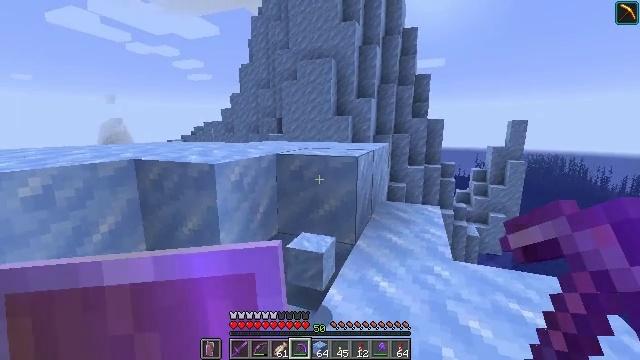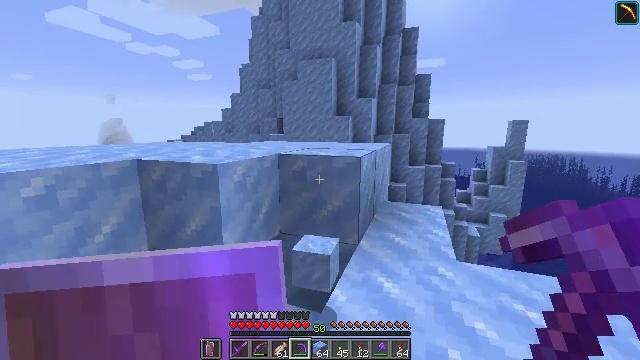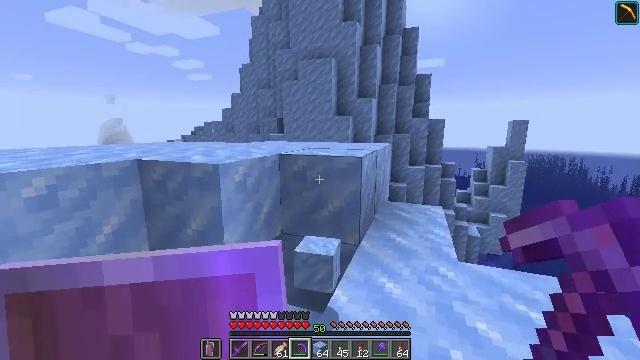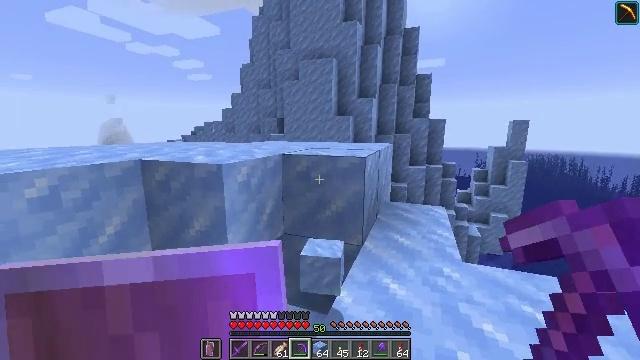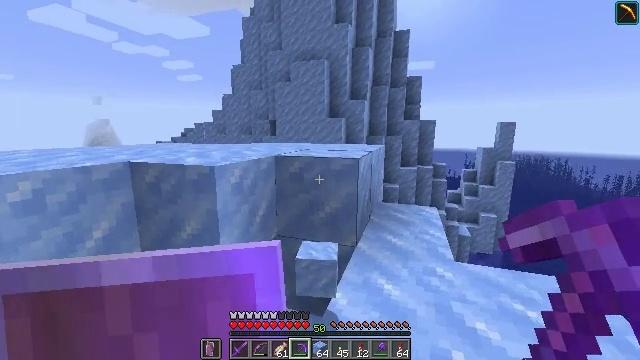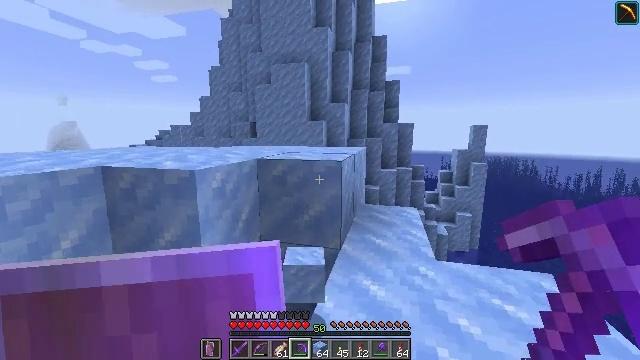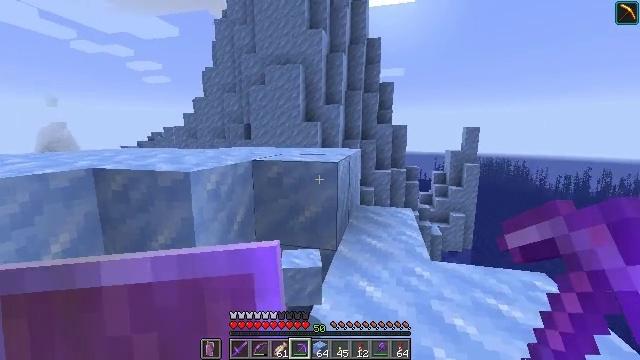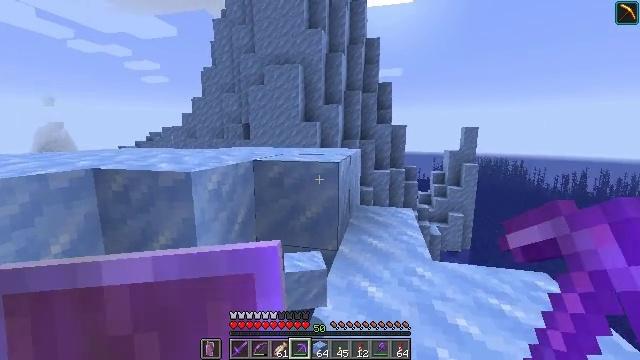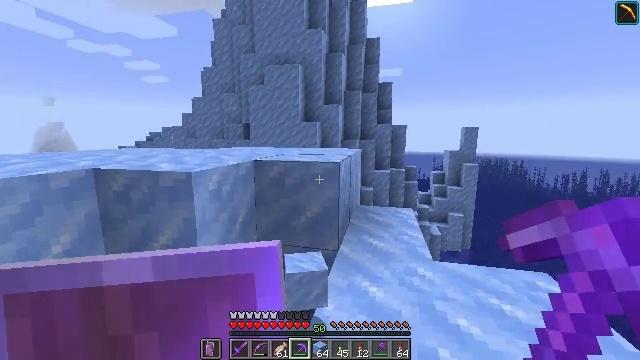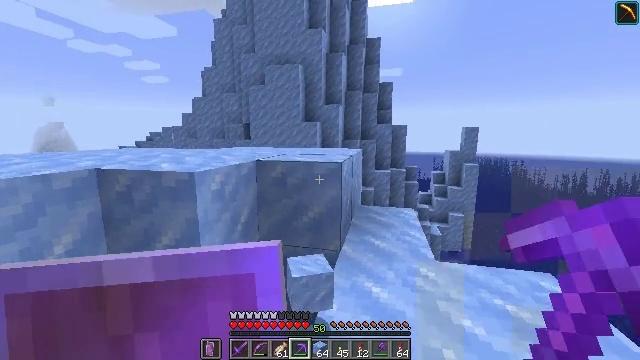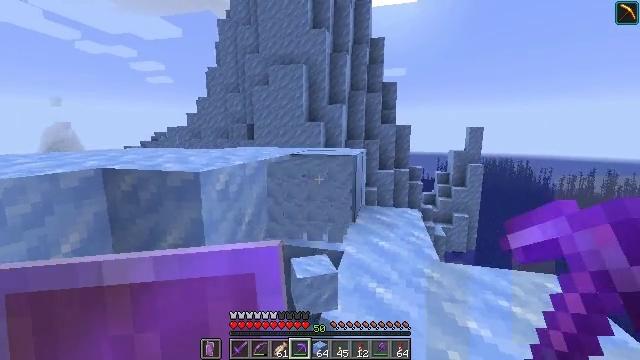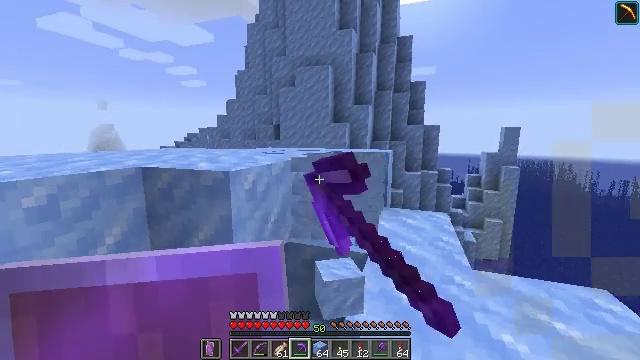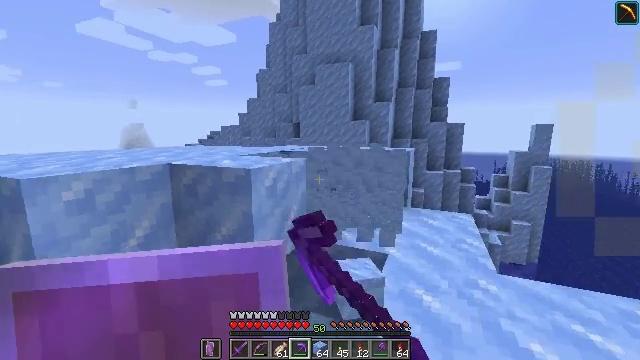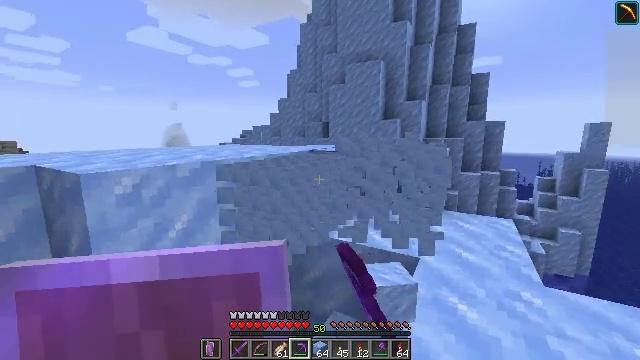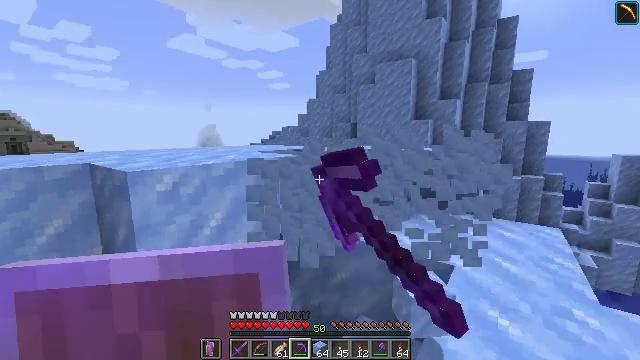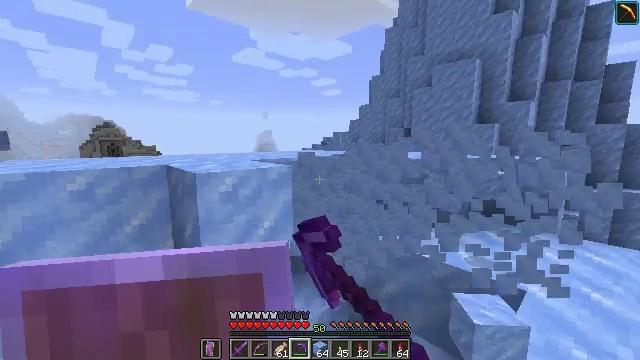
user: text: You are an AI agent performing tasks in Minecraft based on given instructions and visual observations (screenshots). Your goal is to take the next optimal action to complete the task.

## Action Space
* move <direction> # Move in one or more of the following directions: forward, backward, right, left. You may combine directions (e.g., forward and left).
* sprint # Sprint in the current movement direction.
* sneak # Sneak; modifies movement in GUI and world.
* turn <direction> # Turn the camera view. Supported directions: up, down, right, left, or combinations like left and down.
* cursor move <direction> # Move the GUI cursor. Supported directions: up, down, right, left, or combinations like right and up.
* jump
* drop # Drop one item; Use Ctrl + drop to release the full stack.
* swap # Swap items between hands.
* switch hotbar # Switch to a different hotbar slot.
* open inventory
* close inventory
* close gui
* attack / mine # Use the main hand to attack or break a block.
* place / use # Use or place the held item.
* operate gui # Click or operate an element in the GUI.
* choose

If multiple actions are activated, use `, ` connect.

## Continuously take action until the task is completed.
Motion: motion action
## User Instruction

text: Gather packed ice blocks.
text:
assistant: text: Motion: move forward, sneak
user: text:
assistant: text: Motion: move forward, sneak
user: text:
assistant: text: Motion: move forward, sneak
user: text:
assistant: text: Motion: move forward, sneak, turn right
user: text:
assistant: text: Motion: move forward, sneak, turn right
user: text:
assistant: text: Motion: move forward, sneak, turn right
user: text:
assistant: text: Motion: move forward, sneak
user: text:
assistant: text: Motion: move forward, sneak
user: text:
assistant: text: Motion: move forward, sneak
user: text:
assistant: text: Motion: move forward, sneak, attack / mine
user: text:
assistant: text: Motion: move forward, sneak, turn left, attack / mine
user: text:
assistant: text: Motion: move forward, sneak, turn left, attack / mine
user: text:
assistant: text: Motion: move forward, sneak, turn left, attack / mine
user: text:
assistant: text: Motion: move forward, sneak, turn left, attack / mine
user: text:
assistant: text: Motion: move forward, sneak, turn left and up, attack / mine
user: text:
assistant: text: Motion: move forward, sneak, turn left, attack / mine
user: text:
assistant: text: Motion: move forward, sneak, turn left, attack / mine
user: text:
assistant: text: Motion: move forward, sneak, turn left, attack / mine
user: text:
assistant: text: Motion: move forward, sneak, turn left, attack / mine
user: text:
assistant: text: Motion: move forward, sneak, turn left, attack / mine
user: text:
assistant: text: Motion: move forward, sneak, turn left, attack / mine
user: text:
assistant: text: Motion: move forward, sneak, turn left, attack / mine
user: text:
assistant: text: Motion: move forward, sneak, turn left, attack / mine
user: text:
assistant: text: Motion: move forward, sneak, turn left, attack / mine
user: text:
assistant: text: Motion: move forward, sneak, turn left, attack / mine
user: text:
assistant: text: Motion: move forward, sneak, turn left, attack / mine
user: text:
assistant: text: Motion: move forward, sneak, turn left, attack / mine
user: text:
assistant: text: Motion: move forward, sneak, turn left, attack / mine
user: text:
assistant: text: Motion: move forward, sneak, turn left and up, attack / mine
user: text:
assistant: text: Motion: move forward, sneak, turn left, attack / mine